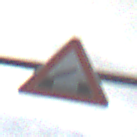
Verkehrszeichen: BeweglicheBruecke
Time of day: SunriseSunset
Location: Outdoor (Nature)
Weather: PartlyCloudy
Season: Summer
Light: Natural